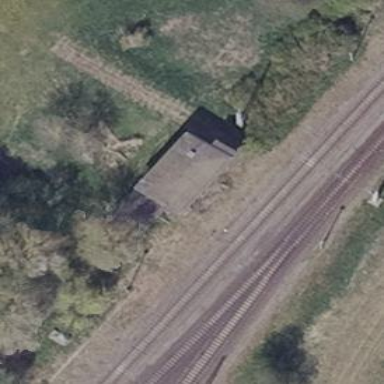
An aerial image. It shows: Building serving as railway signal box.